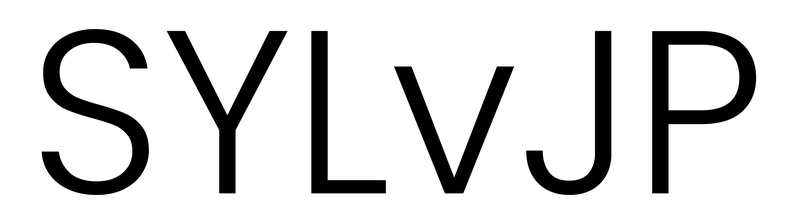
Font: Poppins-Light